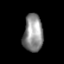
Tissue: lung
Cell type: T cells
Senescence score: 0.2133
Nuclear area (px): 717
Mean DAPI intensity: 141.777